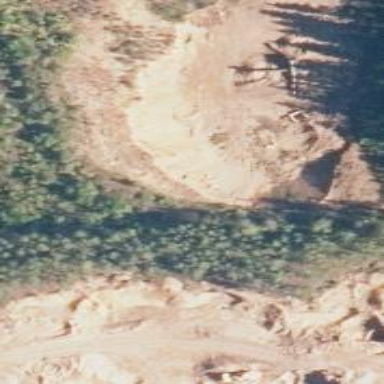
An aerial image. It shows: Quarry area.